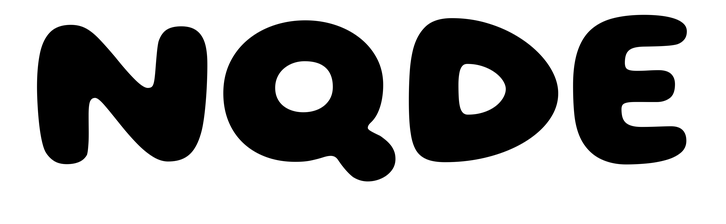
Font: Gluten_Bold